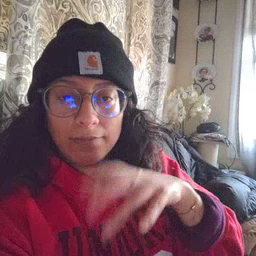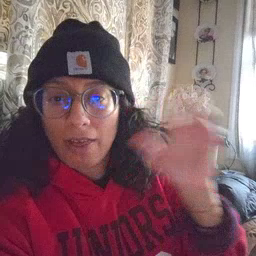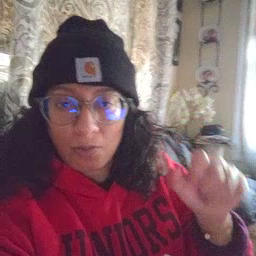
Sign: loud